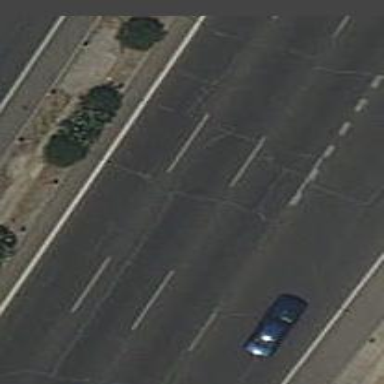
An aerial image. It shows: Motorway junction.